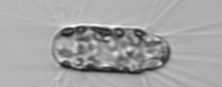
Label: Corethron_hystrix